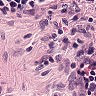
Metastatic tissue present: no